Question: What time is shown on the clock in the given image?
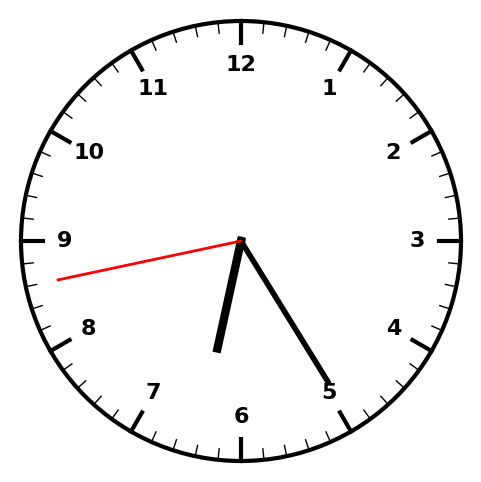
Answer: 06:24:43